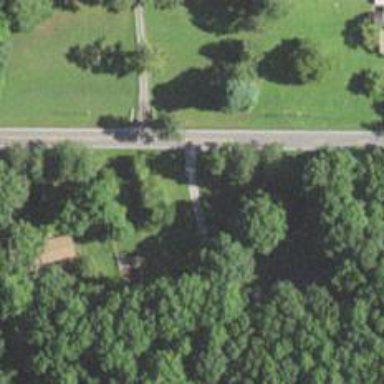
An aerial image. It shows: Driveway.